Question: Ok, So I am creating a website with Bootstrap and I have run into an issue. I have placed an image in the nav bar in the logo and then I go to resize the browser to force mobile layout. When I get to where the image should start re-sizing, it drops below (or above) the menu toggle before re-sizing.
I have even tried adding '.img-responsive' to it but that is no help.
Here is an image of what I am talking about:
And here is my code:
'''
<div class="navbar navbar-inverse navbar-fixed-top">
<div class="container">
<div class="navbar-header">
<button type="button" class="navbar-toggle" data-toggle="collapse" data-target=".navbar-collapse">
<span class="icon-bar"></span>
<span class="icon-bar"></span>
<span class="icon-bar"></span>
</button>
<a class="navbar-brand" href="#"><img src="http://lorempixel.com/300/40/" class="img-responsive" alt="LOGO"></a>
</div>
<div class="collapse navbar-collapse">
<ul class="nav navbar-nav">
<li class="active"><a href="#">Home</a></li>
<li><a href="#about">About</a></li>
<li><a href="#contact">Contact</a></li>
</ul>
</div><!--/.nav-collapse -->
</div>
</div>
<div class="container">
<div class="text-center">
<h1>Bootstrap starter template</h1>
<p class="lead">Use this document as a way to quickly start any new project.<br> All you get is this text and a mostly barebones HTML document.</p>
</div>
</div><!-- /.container -->
'''
Any help would be appreciated
Thanks.
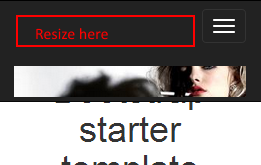
Answer: There are several ways to solve this. You can use media queries to set 'max-width' or percentage 'width' to '.navbar-brand'.
The clearest solution might be to use CSS3 'calc' to make it take 100% width minus the space that the menu button is taking (22px width + 20px of padding + 2px of border + 15px of margin = 59px total space). And because your image is pushed down at 390px screen width, your media query should be:
'''
@media (max-width: 390px) {
.navbar-brand {
width: calc(100% - 59px);
}
}
'''
Check the <URL>.
My <URL> might help you as well.